【题型】填空题　【知识点】平面几何　【难度】easy
如图，在 $\triangle ABC$ 中，$AB=AC$，$\angle A=100^\circ$，$BD$ 平分 $\angle ABC$，交 $AC$ 于 $D$，且 $BD=BE$，则 $\angle DEC=$ \_\_\_\_\_\_度。

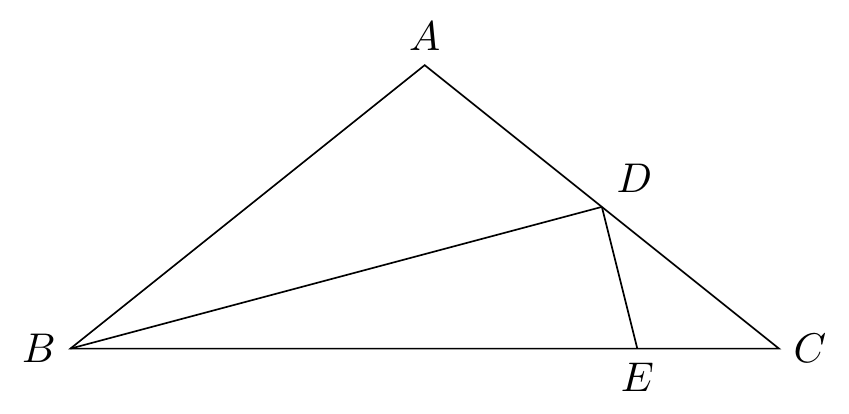
【解答】
解：$\because AB=AC$，$\angle A=100^\circ$，

$\therefore \angle ABC=\angle C=\frac{1}{2}(180^\circ-\angle A)=\frac{1}{2} \times (180^\circ-100^\circ)=40^\circ$，

$\because BD$ 平分 $\angle ABC$，

$\therefore \angle DBE=\frac{1}{2}\angle ABC=20^\circ$，

$\because BD=BE$，

$\therefore \angle BED=\angle BDE=\frac{1}{2} \times (180^\circ-\angle DBE)=80^\circ$，

$\therefore \angle DEC=180^\circ-\angle BED=100^\circ$，

故答案为：$100$。